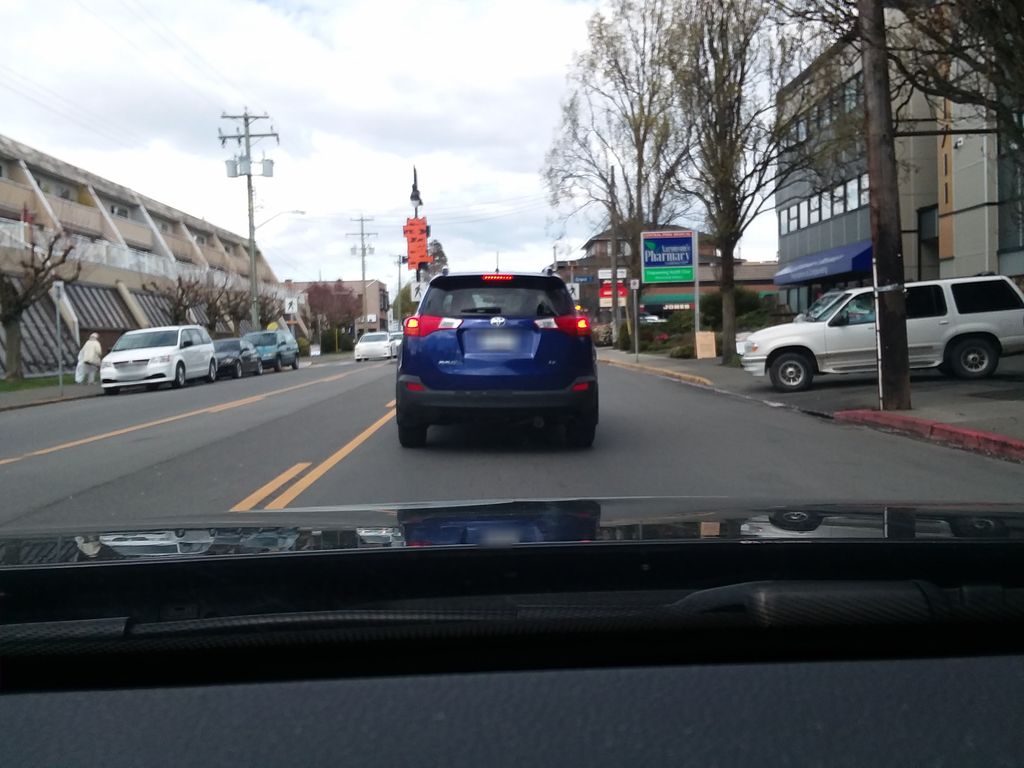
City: victoria